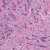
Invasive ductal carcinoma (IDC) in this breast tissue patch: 1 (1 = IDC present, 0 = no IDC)